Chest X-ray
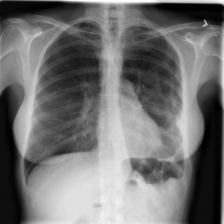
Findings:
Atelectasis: negative
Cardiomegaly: negative
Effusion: negative
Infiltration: negative
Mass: negative
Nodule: negative
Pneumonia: negative
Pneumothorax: negative
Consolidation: negative
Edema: negative
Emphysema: negative
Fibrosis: negative
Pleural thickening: positive
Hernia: negative